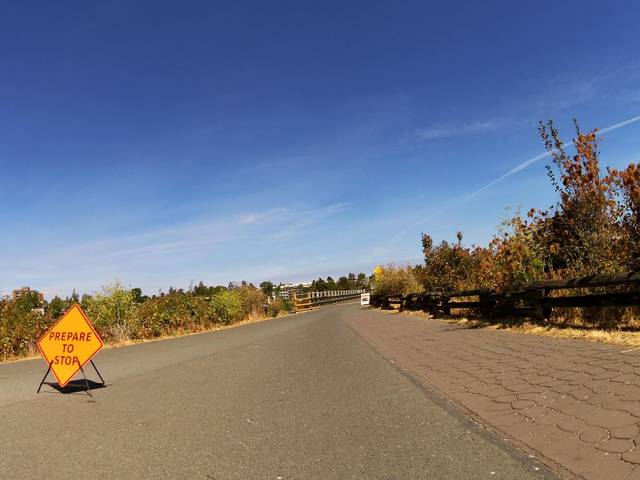
Region: Canada
Coordinates: 48.438, -123.383